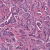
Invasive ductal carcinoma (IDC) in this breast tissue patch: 1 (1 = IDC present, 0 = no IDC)